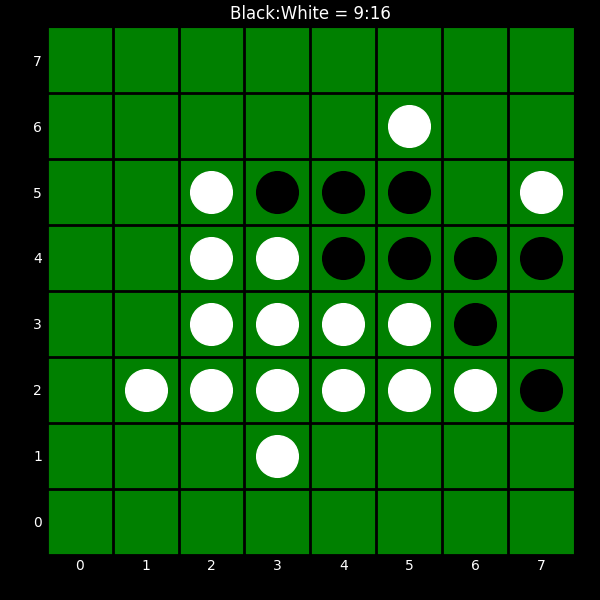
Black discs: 9
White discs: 16